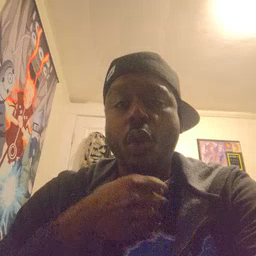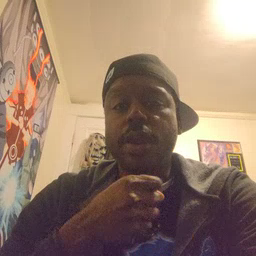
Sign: orange